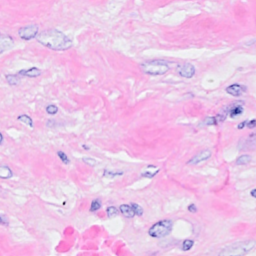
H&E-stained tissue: Breast